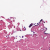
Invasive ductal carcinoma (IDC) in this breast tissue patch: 0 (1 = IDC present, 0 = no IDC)